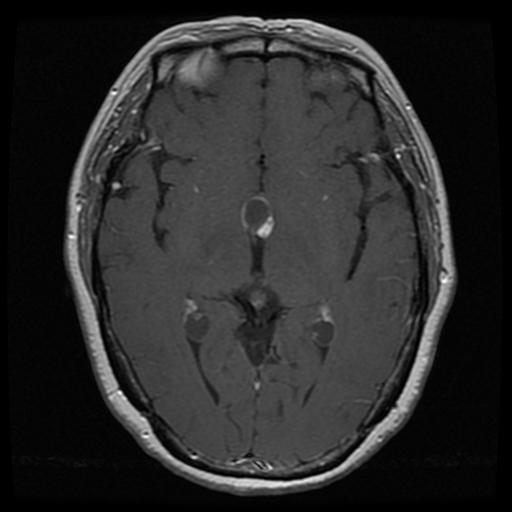
Label: pituitary